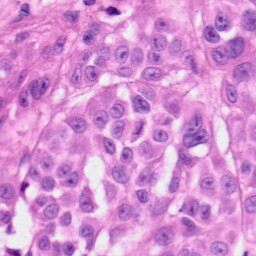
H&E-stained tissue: Skin